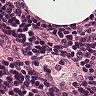
Metastatic tissue present: no